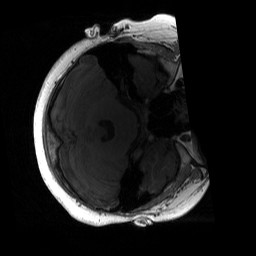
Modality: T1w
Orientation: axial
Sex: male
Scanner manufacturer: siemens
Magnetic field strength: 3 T
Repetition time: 1.9 s
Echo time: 0.00243 s